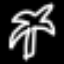
Label: palm tree